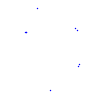
Particle: proton